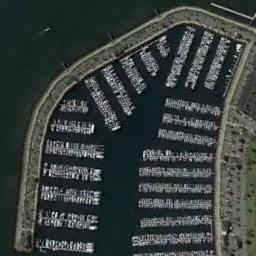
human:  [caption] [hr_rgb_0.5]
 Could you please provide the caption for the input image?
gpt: The harbor has lots of neatly docked boats and a parking lot is next to the harbor .

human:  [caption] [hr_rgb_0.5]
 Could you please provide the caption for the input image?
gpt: There are a lot of ships in the harbor .

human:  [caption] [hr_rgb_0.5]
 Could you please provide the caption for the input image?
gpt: There is little traffic on the road near the harbor .

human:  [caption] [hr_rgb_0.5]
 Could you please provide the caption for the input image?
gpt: Many ships are neatly moored in the harbor surrounded by the road .

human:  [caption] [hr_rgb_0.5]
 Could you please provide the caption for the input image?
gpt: There are many ships at the harbor .